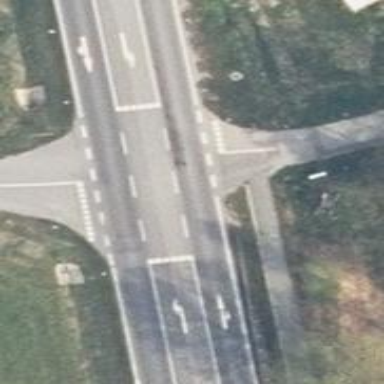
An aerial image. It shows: Asphalt road classified as primary highway.